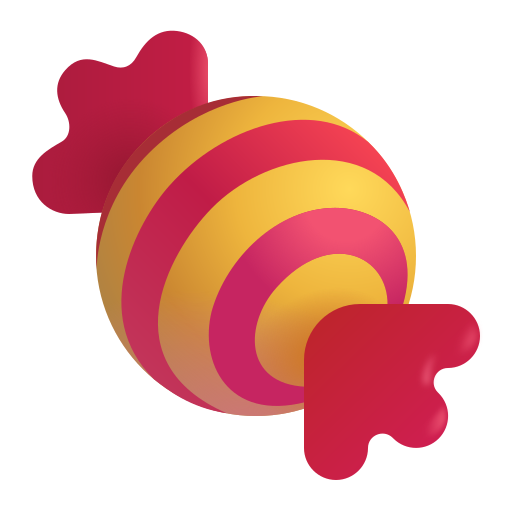
candy color